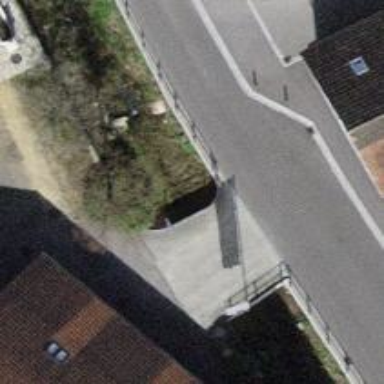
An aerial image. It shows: Paved path on bridge.